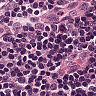
Metastatic tissue present: no